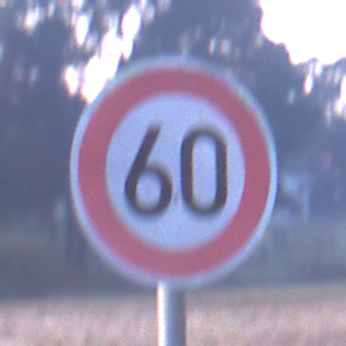
Verkehrszeichen: Geschwindigkeit60
Umgebung: Outdoor, Nature
Tageszeit: SunriseSunset
Wetter: Clear
Licht: Natural
Jahreszeit: NotSpecified
Kontrast: LowContrast